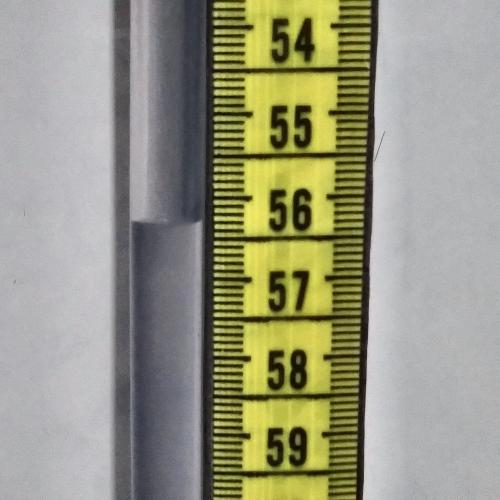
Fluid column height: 56.3 cm